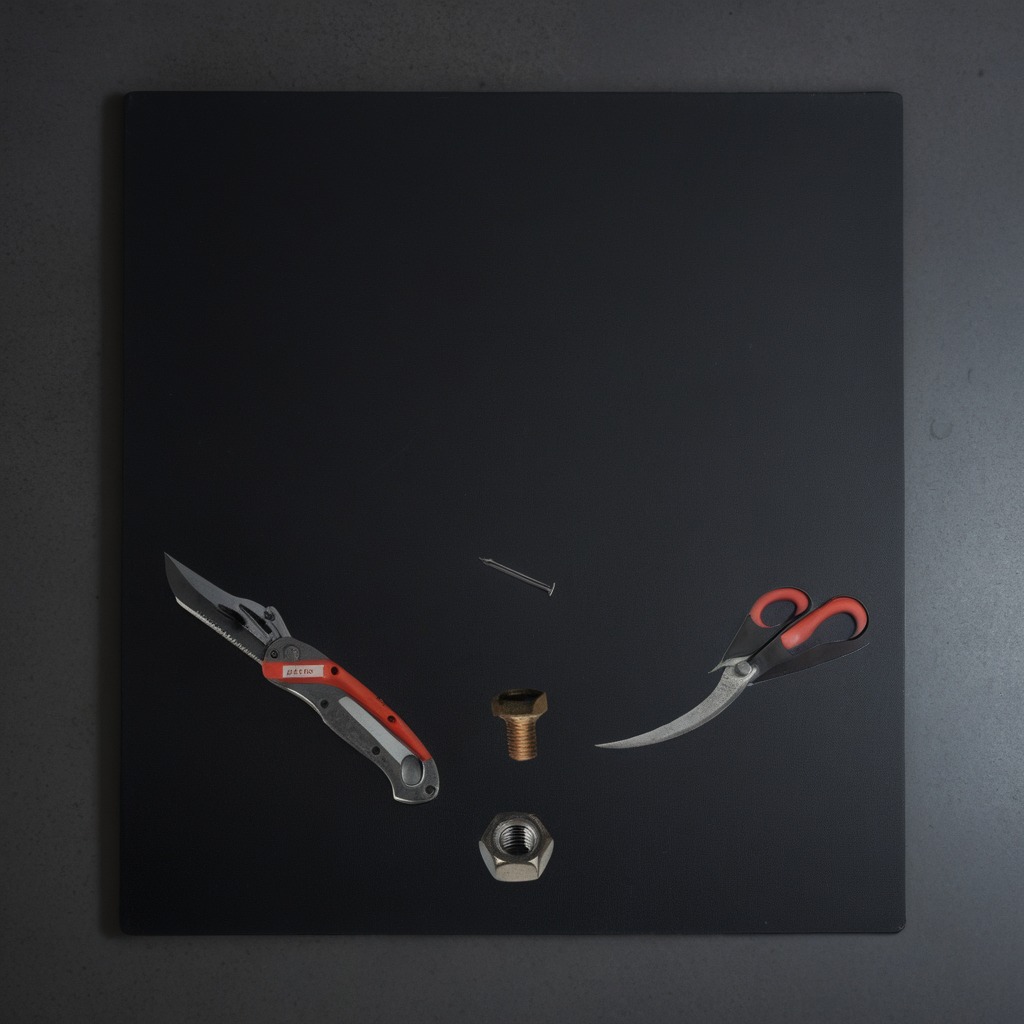
A utility knife, a metal machine screw, an iron nail, a metal nut, and a pair of scissors are lying on a clean granite tabletop inside a workshop at night dim ambient light soft shadows worn but beneath the mat